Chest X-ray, PA view. Patient: 51 years old, sex F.
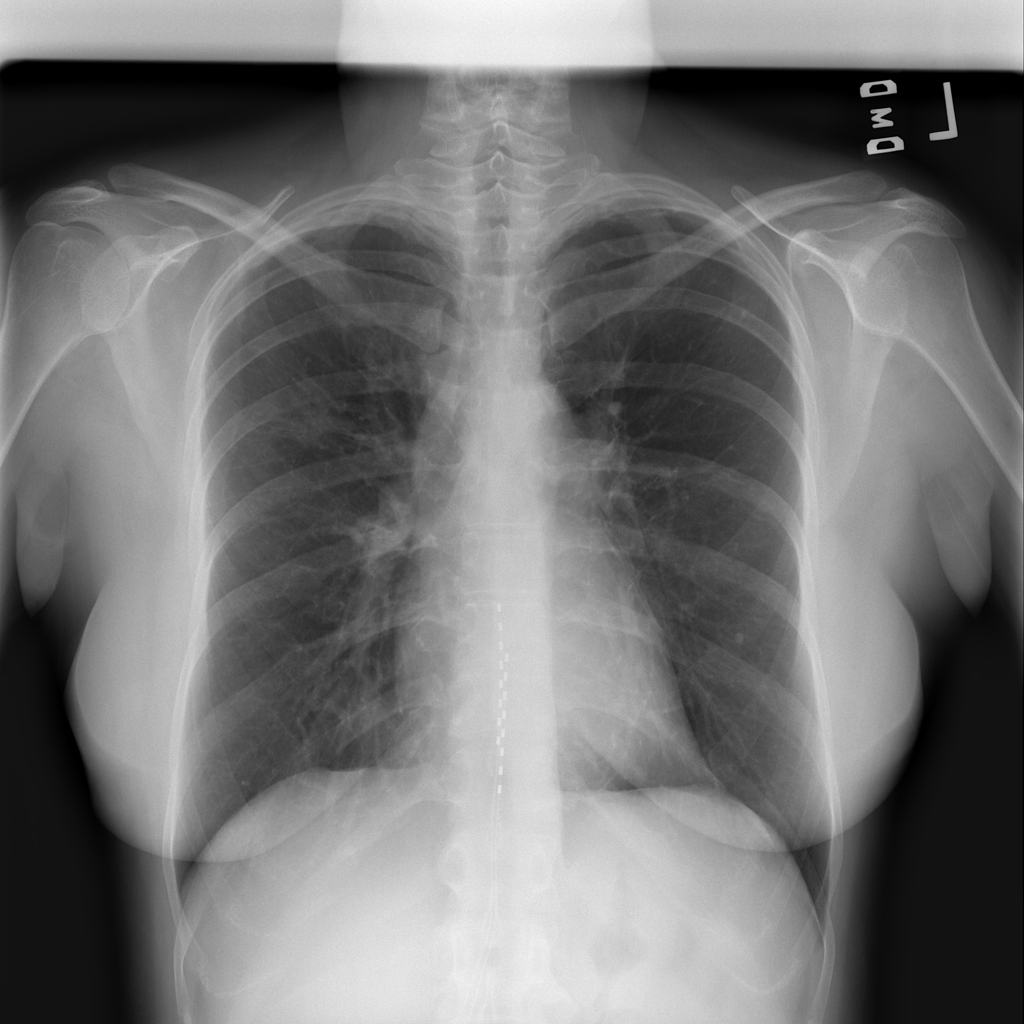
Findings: Atelectasis, Nodule